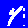
Digit: 4